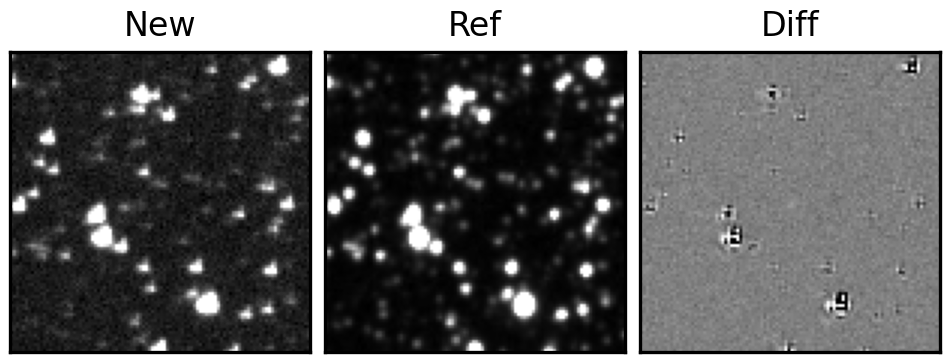
Label: real